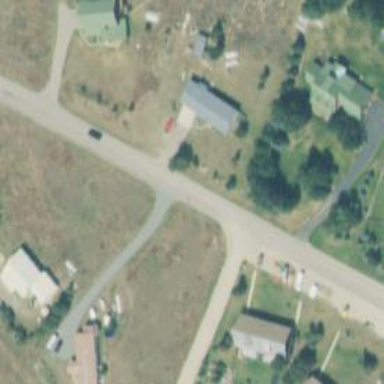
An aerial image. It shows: Driveway.